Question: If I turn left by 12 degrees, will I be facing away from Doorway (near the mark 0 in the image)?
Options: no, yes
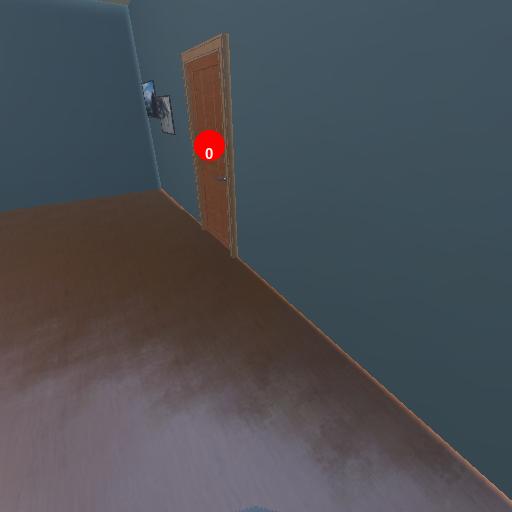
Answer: no